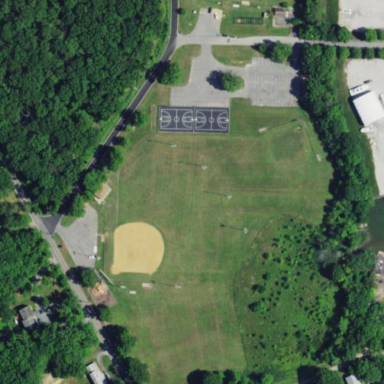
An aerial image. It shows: Baseball pitch for leisure land.